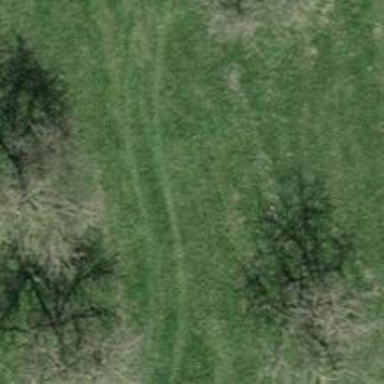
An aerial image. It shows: Orchard.